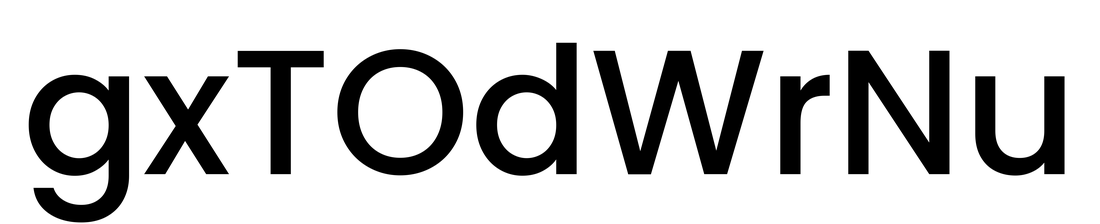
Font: Poppins-Medium